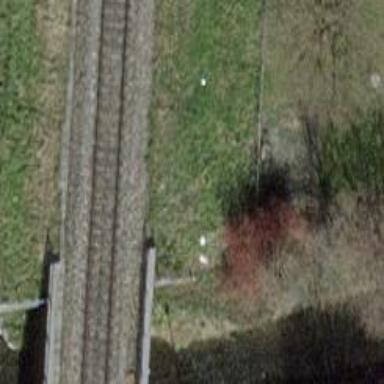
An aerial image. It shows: Bridge with electrified contact line.